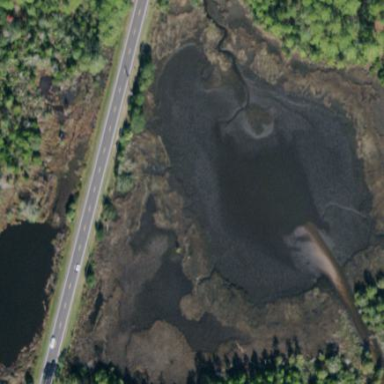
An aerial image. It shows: Marsh wetland.